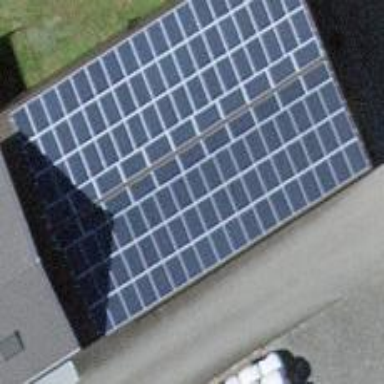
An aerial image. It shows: Solar power generator using photovoltaic panels.